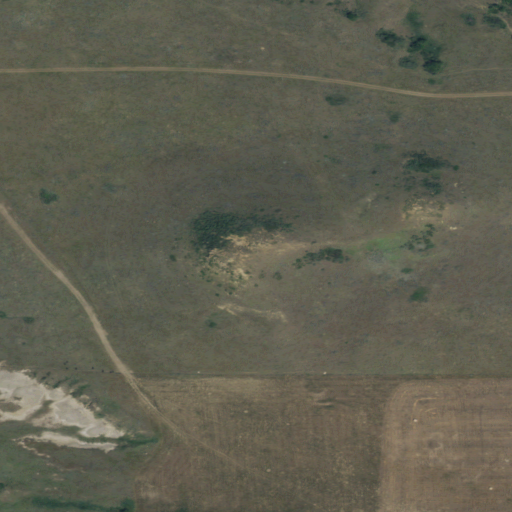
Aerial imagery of mountain in South Dakota named Van Offern Butte containing shrub, pasture, and grassland